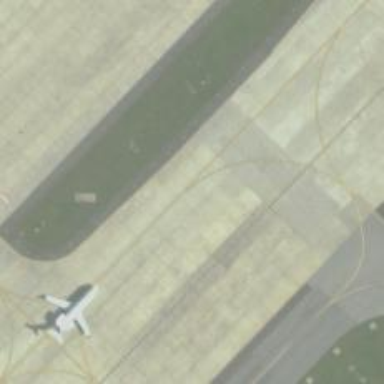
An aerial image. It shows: View of taxiway at the airport.